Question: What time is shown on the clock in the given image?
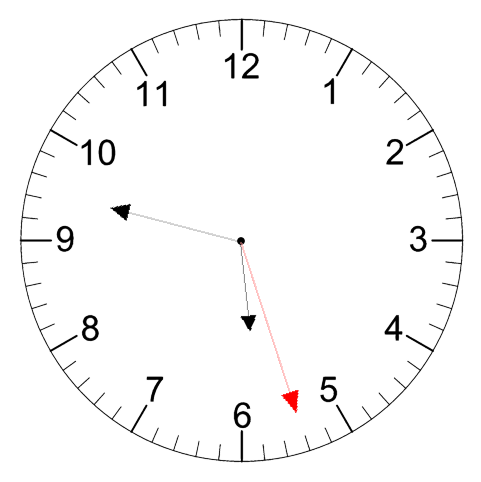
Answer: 05:47:27